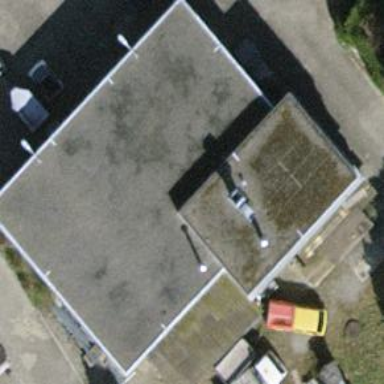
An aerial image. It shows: Flat-roofed building.